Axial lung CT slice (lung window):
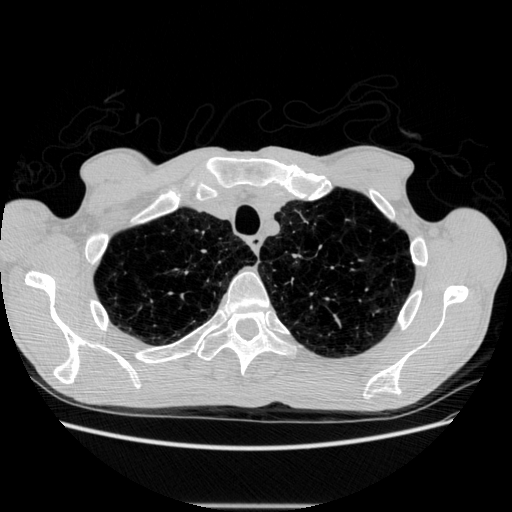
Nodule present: no